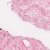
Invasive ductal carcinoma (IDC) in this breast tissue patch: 0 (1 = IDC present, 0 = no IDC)